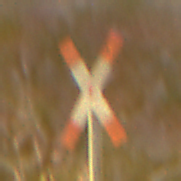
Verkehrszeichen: Andreaskreuz
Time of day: Night
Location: Outdoor (Suburban)
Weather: Clear
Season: NotSpecified
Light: Artificial